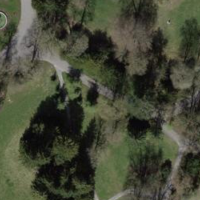
EUNIS habitat code: 53
Species observed at this site:
Geranium robertianum
Fagus sylvatica